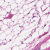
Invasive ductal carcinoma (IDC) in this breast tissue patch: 0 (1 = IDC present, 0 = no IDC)